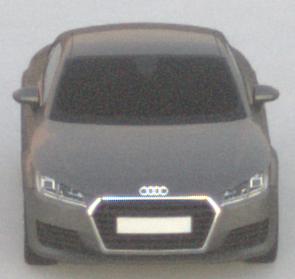
Make: Audi
Model: TT Coupé 1.8 TFSI
Detailed model: TT (8S) Coupé
Model produced from: 2015/08
Model produced until: 2018/06
Doors: 3
Color: gray
Road condition: dry road
Daytime: sunrise or sunset
Contrast: low contrast